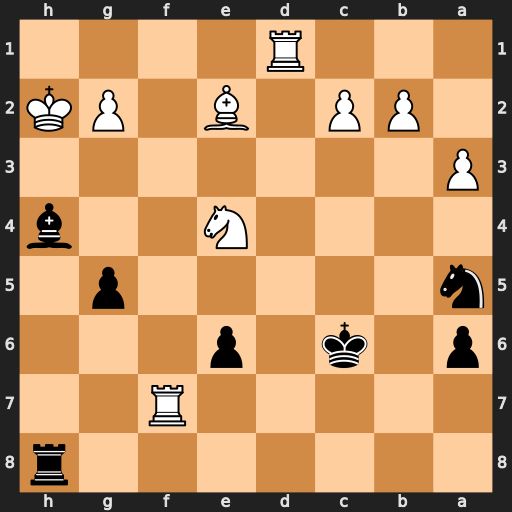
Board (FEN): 7r/5R2/p1k1p3/n5p1/4N2b/P7/1PP1B1PK/3R4
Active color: b
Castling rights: -
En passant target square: -
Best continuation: Bf2+ Rh7 Rxh7+ Bh5 Rxh5#